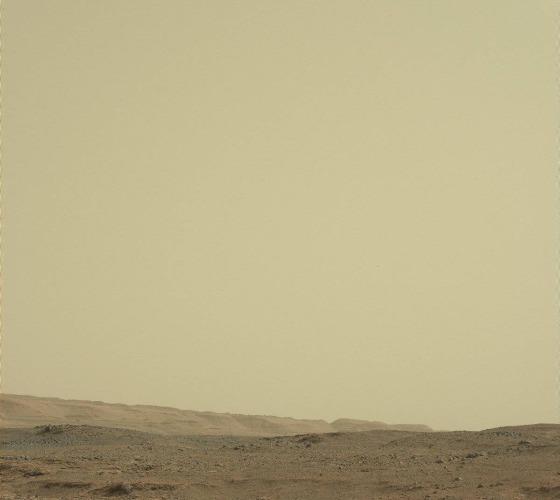
Terrain classes present: Gravel / Sand / Soil, Sky / Distant Mountains